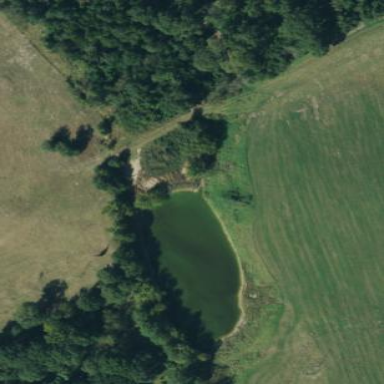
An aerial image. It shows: Reservoir of water.